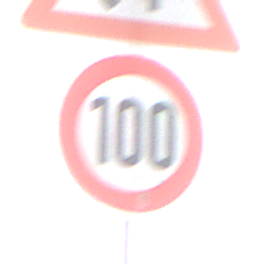
Verkehrszeichen: Geschwindigkeit100
Zusatzzeichen oben: Gegenverkehr
Umgebung: Outdoor, Suburban
Tageszeit: MorningAfternoon
Wetter: PartlyCloudy
Licht: Natural
Jahreszeit: NotSpecified
Kontrast: HighContrast